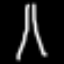
Label: The Eiffel Tower